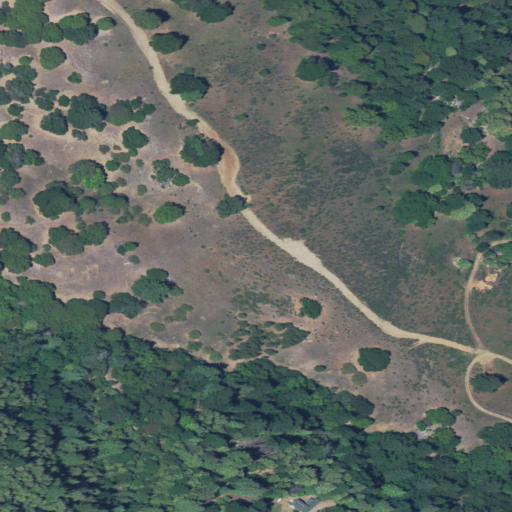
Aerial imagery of ridge(s) in California named Sheep Repose Ridge containing shrub, evergreen forest, mixed forest, and open development